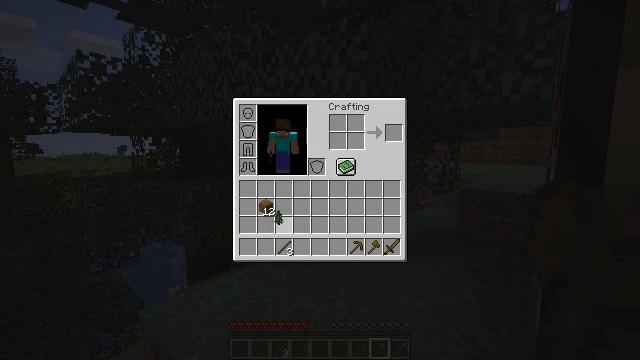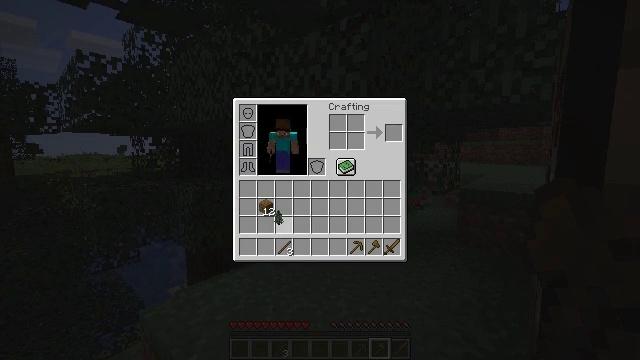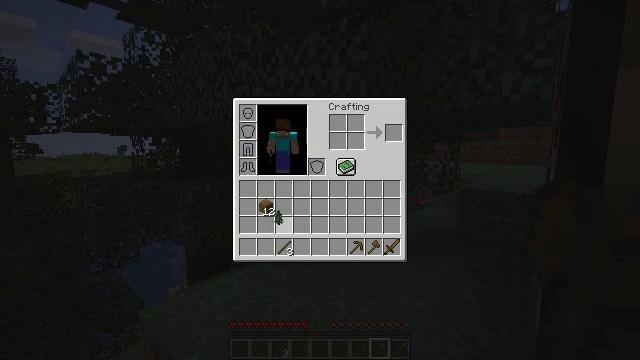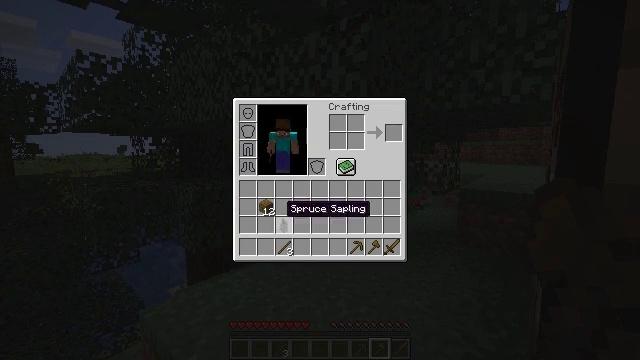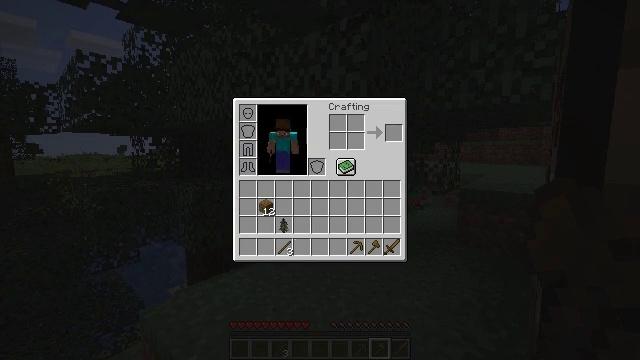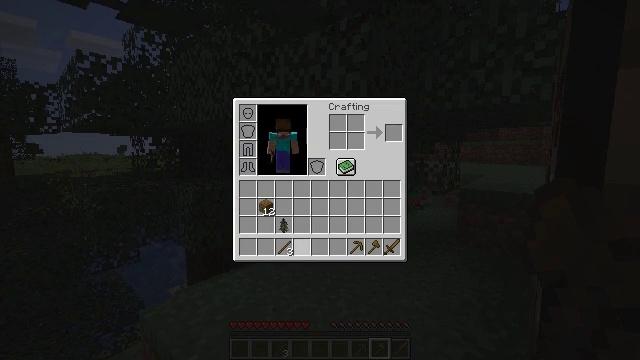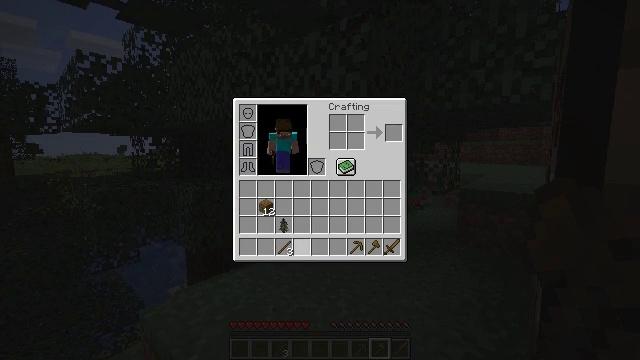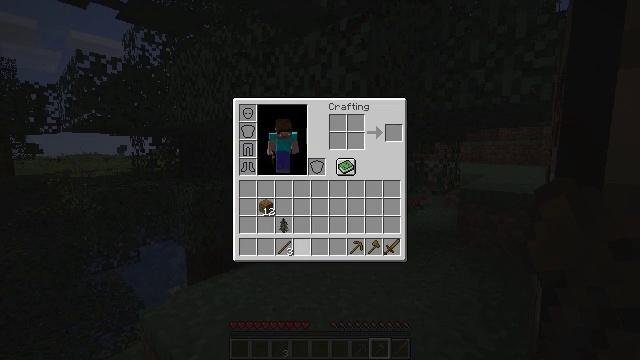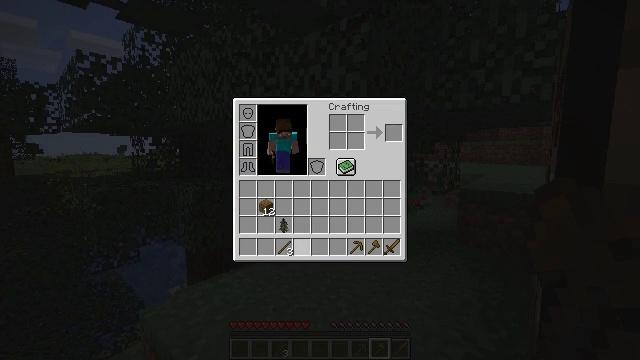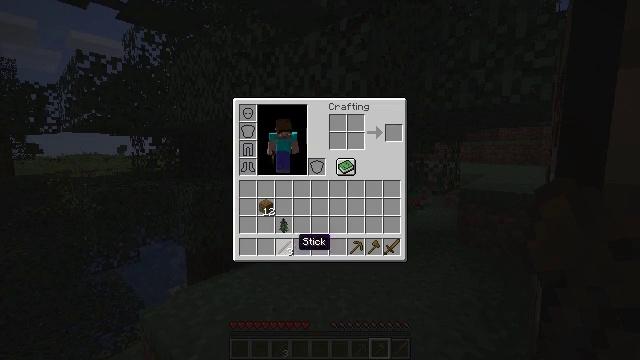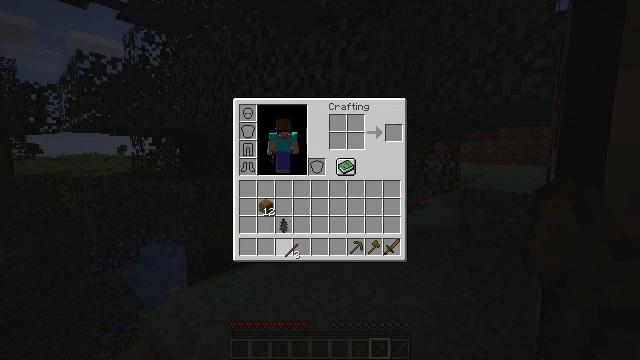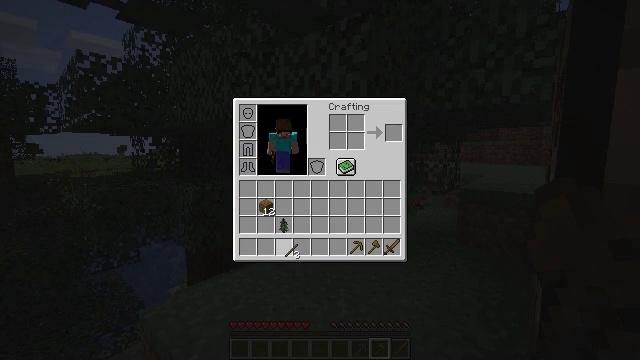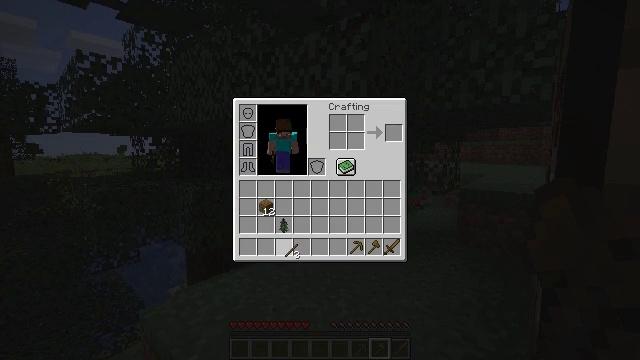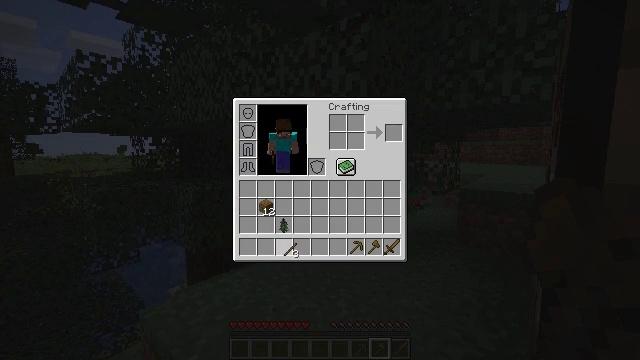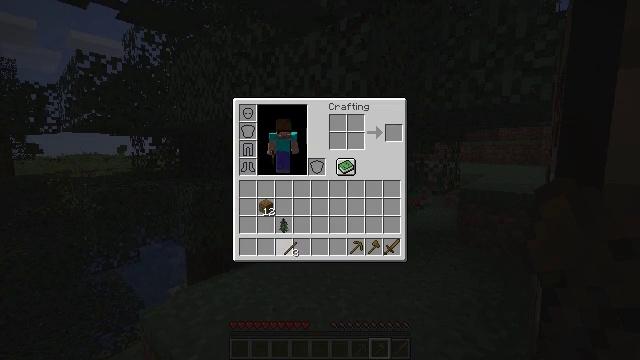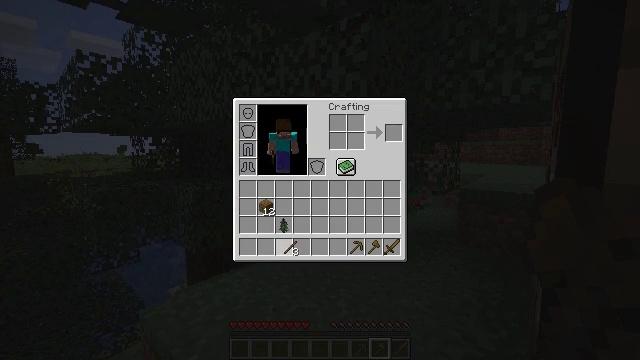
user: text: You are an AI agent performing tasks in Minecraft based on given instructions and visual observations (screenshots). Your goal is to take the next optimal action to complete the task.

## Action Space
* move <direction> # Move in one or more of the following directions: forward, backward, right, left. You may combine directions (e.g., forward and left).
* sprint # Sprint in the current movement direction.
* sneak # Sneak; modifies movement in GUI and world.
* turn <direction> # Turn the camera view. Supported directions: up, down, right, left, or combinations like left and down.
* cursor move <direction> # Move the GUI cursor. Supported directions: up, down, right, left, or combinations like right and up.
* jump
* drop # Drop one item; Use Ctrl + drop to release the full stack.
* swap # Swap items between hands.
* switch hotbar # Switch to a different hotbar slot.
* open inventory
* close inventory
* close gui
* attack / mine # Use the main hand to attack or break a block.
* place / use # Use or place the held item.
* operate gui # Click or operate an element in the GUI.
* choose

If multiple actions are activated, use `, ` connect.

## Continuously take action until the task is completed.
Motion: motion action
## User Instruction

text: Destroy the spruce leaves to get sticks and saplings.
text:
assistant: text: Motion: operate gui
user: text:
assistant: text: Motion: operate gui
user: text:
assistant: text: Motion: no_op
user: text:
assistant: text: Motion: cursor move right and down
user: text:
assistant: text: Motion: cursor move down
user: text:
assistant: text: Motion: no_op
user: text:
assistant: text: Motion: no_op
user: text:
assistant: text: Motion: no_op
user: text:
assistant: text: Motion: no_op
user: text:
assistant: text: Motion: operate gui
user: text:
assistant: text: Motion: operate gui
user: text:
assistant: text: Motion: operate gui
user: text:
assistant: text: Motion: no_op
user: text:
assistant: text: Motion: no_op
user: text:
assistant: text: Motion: no_op
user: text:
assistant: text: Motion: no_op
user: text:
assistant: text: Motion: no_op
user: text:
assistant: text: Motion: no_op
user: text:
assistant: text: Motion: no_op
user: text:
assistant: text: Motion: operate gui
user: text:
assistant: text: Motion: operate gui
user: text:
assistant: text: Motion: operate gui
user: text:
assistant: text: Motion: operate gui
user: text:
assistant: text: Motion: operate gui
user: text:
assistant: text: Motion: no_op
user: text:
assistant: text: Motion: no_op
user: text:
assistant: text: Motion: no_op
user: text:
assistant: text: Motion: no_op
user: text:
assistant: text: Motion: no_op
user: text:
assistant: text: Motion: no_op